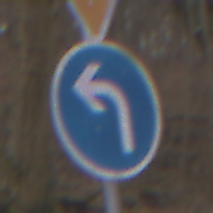
Verkehrszeichen: VorgeschriebeneFahrtrichtungLinks
Zusatzzeichen oben: VorfahrtGewaehren
Umgebung: Outdoor, Nature
Tageszeit: MorningAfternoon
Wetter: Overcast
Licht: Natural
Jahreszeit: Autumn
Kontrast: LowContrast